Aerial crown-view tile of a tropical tree (Barro Colorado Island, Panama), acquired 20250616:
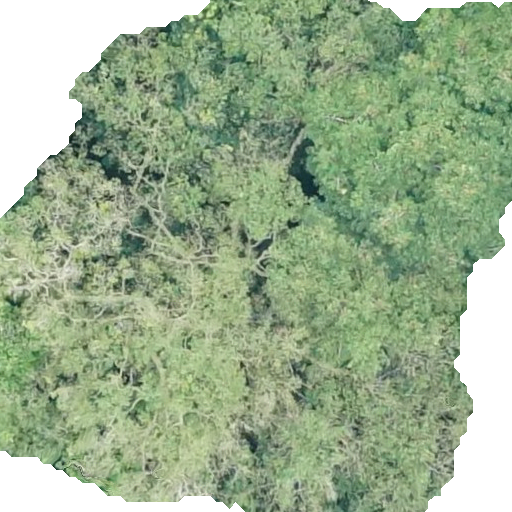
Species: Terminalia oblonga
GBIF accepted scientific name: Terminalia oblonga
Crown area: 350.25 m²